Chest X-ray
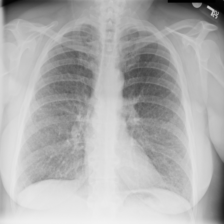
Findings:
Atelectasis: negative
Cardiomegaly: negative
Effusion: negative
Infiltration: negative
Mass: negative
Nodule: negative
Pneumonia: negative
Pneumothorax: negative
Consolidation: negative
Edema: negative
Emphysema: negative
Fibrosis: negative
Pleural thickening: negative
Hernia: negative